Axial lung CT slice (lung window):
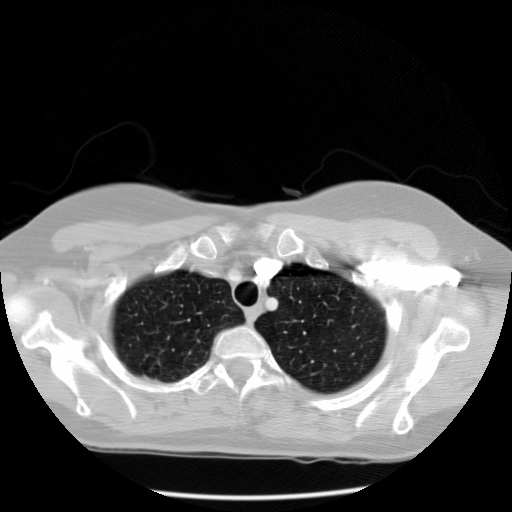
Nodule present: no